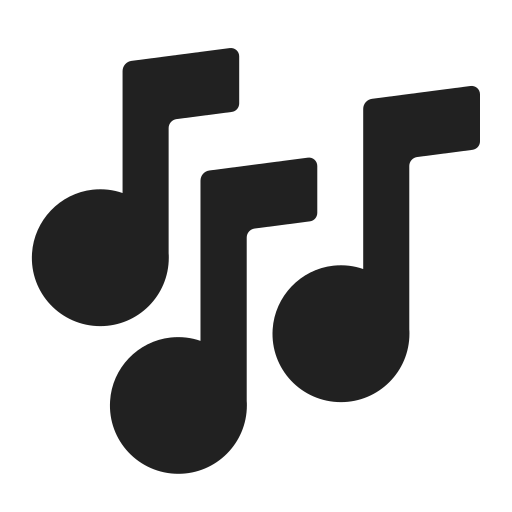
musical notes high contrast